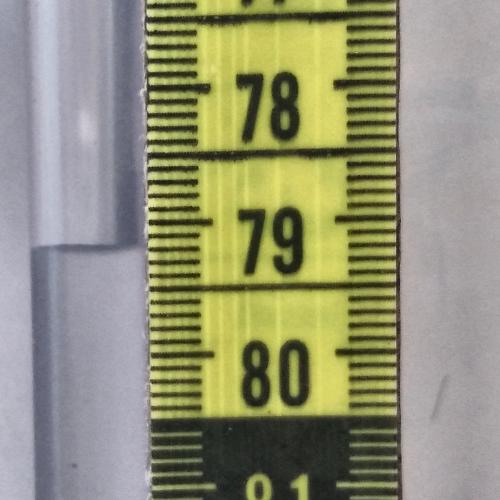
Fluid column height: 79.2 cm